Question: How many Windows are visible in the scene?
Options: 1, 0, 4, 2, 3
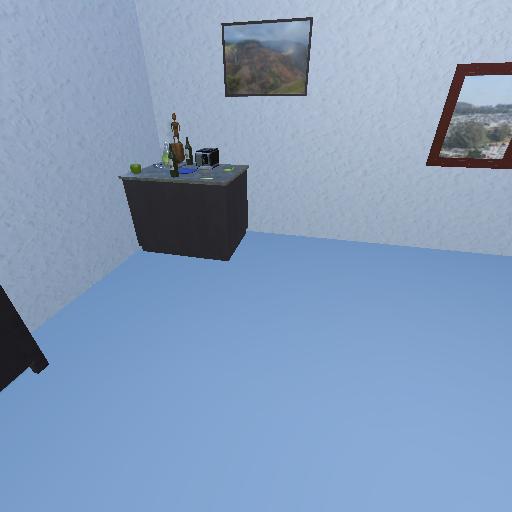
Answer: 1